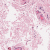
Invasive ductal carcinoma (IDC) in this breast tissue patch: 0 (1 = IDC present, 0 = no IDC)